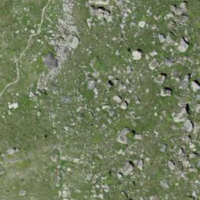
EUNIS habitat code: 31
Species observed at this site:
Arnica montana
Bartsia alpina